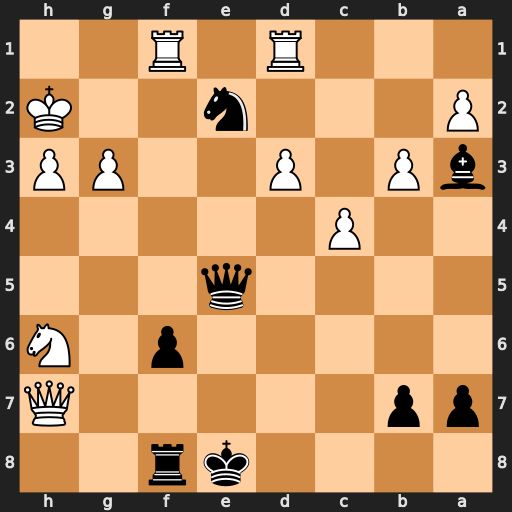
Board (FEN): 4kr2/pp5Q/5p1N/4q3/2P5/bP1P2PP/P3n2K/3R1R2
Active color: b
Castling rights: -
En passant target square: -
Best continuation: Qxg3+ Kh1 Qxh3#